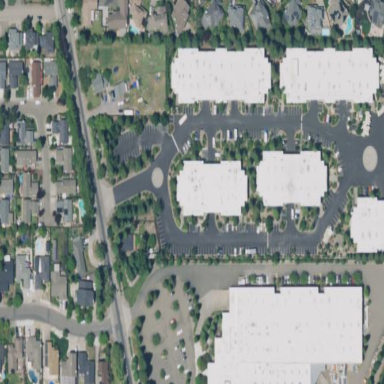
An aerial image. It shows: Retail area.